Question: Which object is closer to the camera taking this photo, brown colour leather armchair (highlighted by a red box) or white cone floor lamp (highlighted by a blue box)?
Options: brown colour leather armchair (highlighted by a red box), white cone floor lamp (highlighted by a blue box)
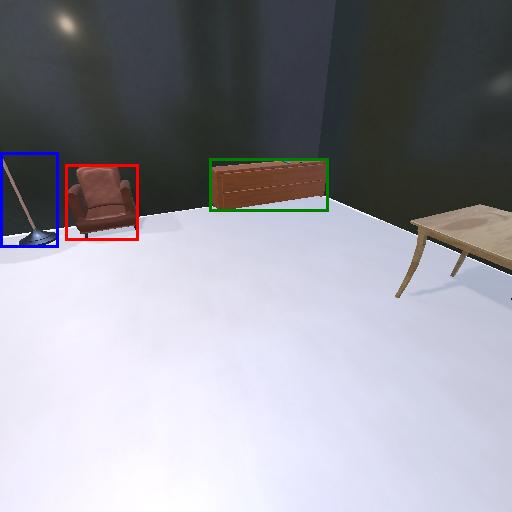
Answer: brown colour leather armchair (highlighted by a red box)